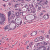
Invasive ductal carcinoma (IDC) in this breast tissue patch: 0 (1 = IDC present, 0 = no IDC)